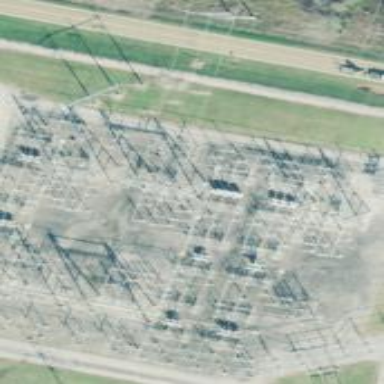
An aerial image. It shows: Switch used for power control.